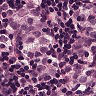
Metastatic tissue present: yes